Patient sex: M
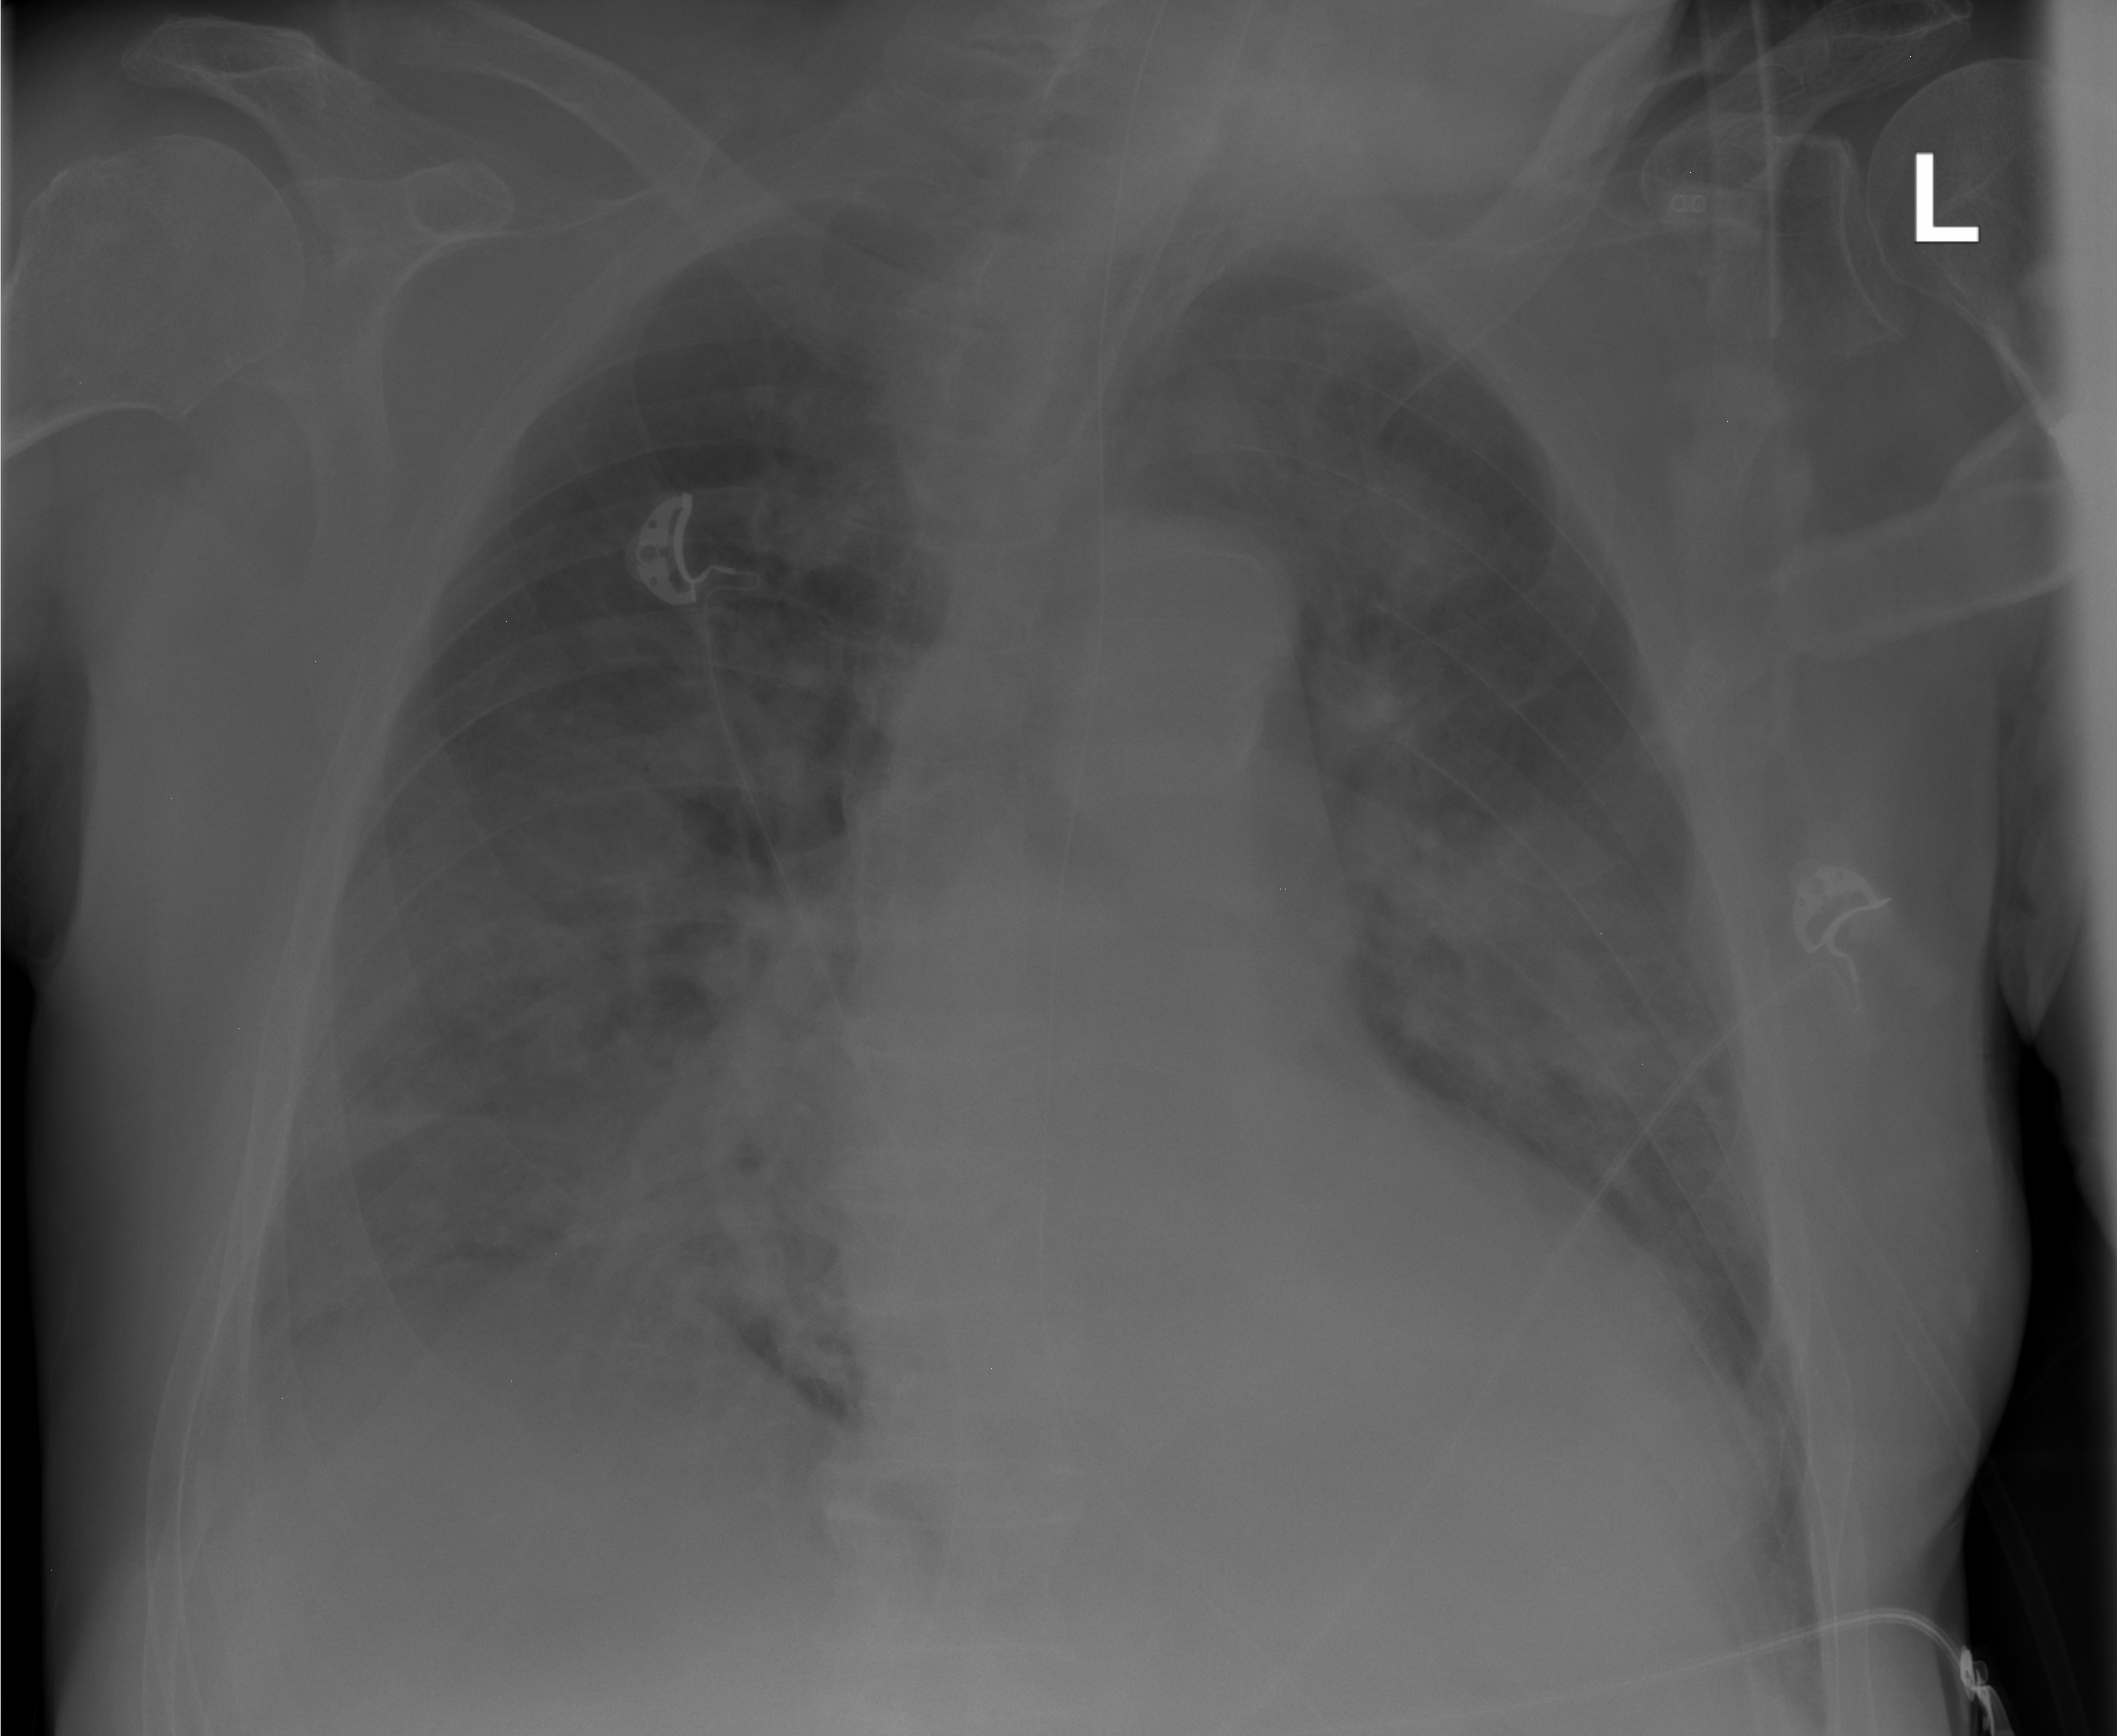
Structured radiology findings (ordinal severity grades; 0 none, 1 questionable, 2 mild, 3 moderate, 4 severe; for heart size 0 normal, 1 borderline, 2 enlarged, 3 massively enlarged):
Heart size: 2
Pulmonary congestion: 2
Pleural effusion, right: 2
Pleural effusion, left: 0
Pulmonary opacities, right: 3
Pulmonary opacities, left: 3
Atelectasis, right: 2
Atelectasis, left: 2